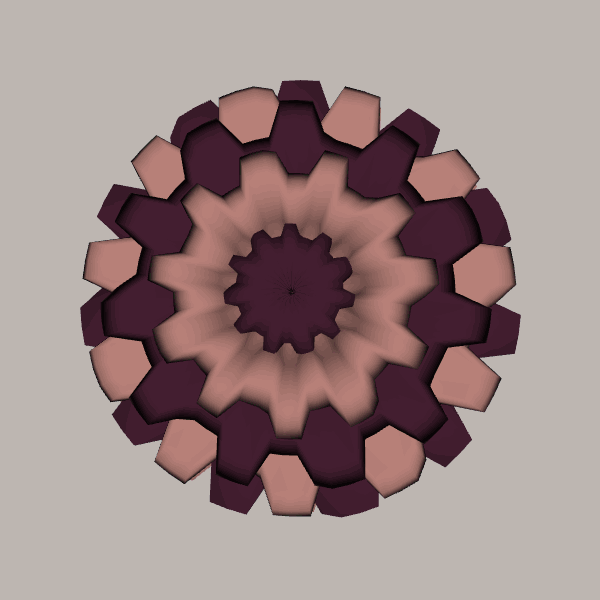
Background: light